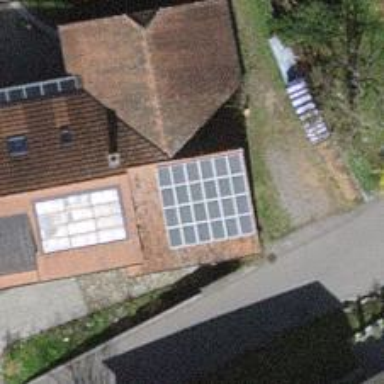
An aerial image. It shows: Solar power generator utilizing photovoltaic technology with solar photovoltaic panels.